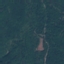
Land use / land cover class: Forest